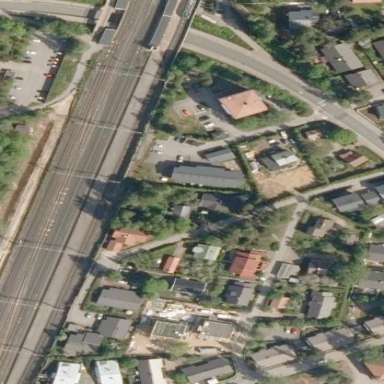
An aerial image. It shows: Paved public transport platform at railway station.